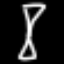
Label: hourglass